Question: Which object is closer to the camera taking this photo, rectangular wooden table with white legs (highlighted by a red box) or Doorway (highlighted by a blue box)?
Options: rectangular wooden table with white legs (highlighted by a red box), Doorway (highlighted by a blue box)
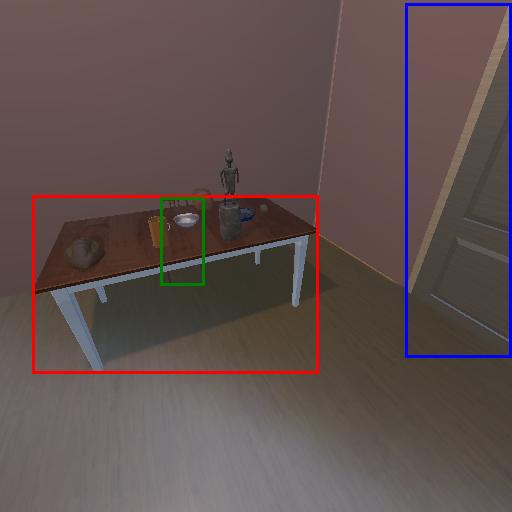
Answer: rectangular wooden table with white legs (highlighted by a red box)